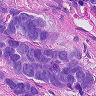
Metastatic tissue present: yes